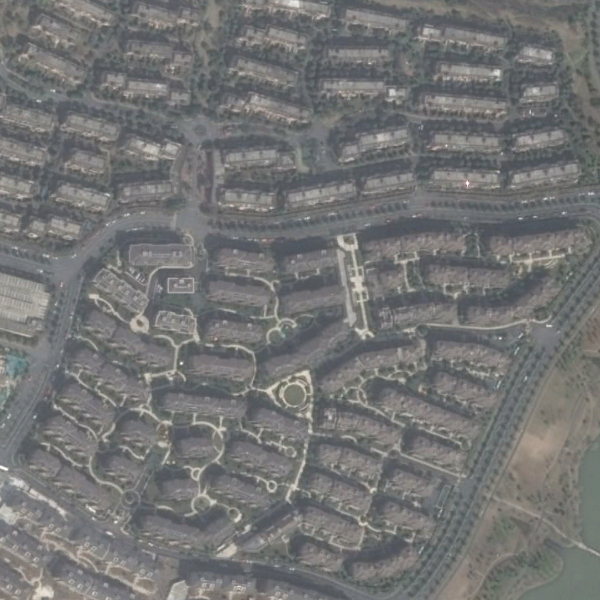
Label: DenseResidential